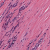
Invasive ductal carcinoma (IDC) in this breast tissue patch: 1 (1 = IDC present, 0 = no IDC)